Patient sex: F
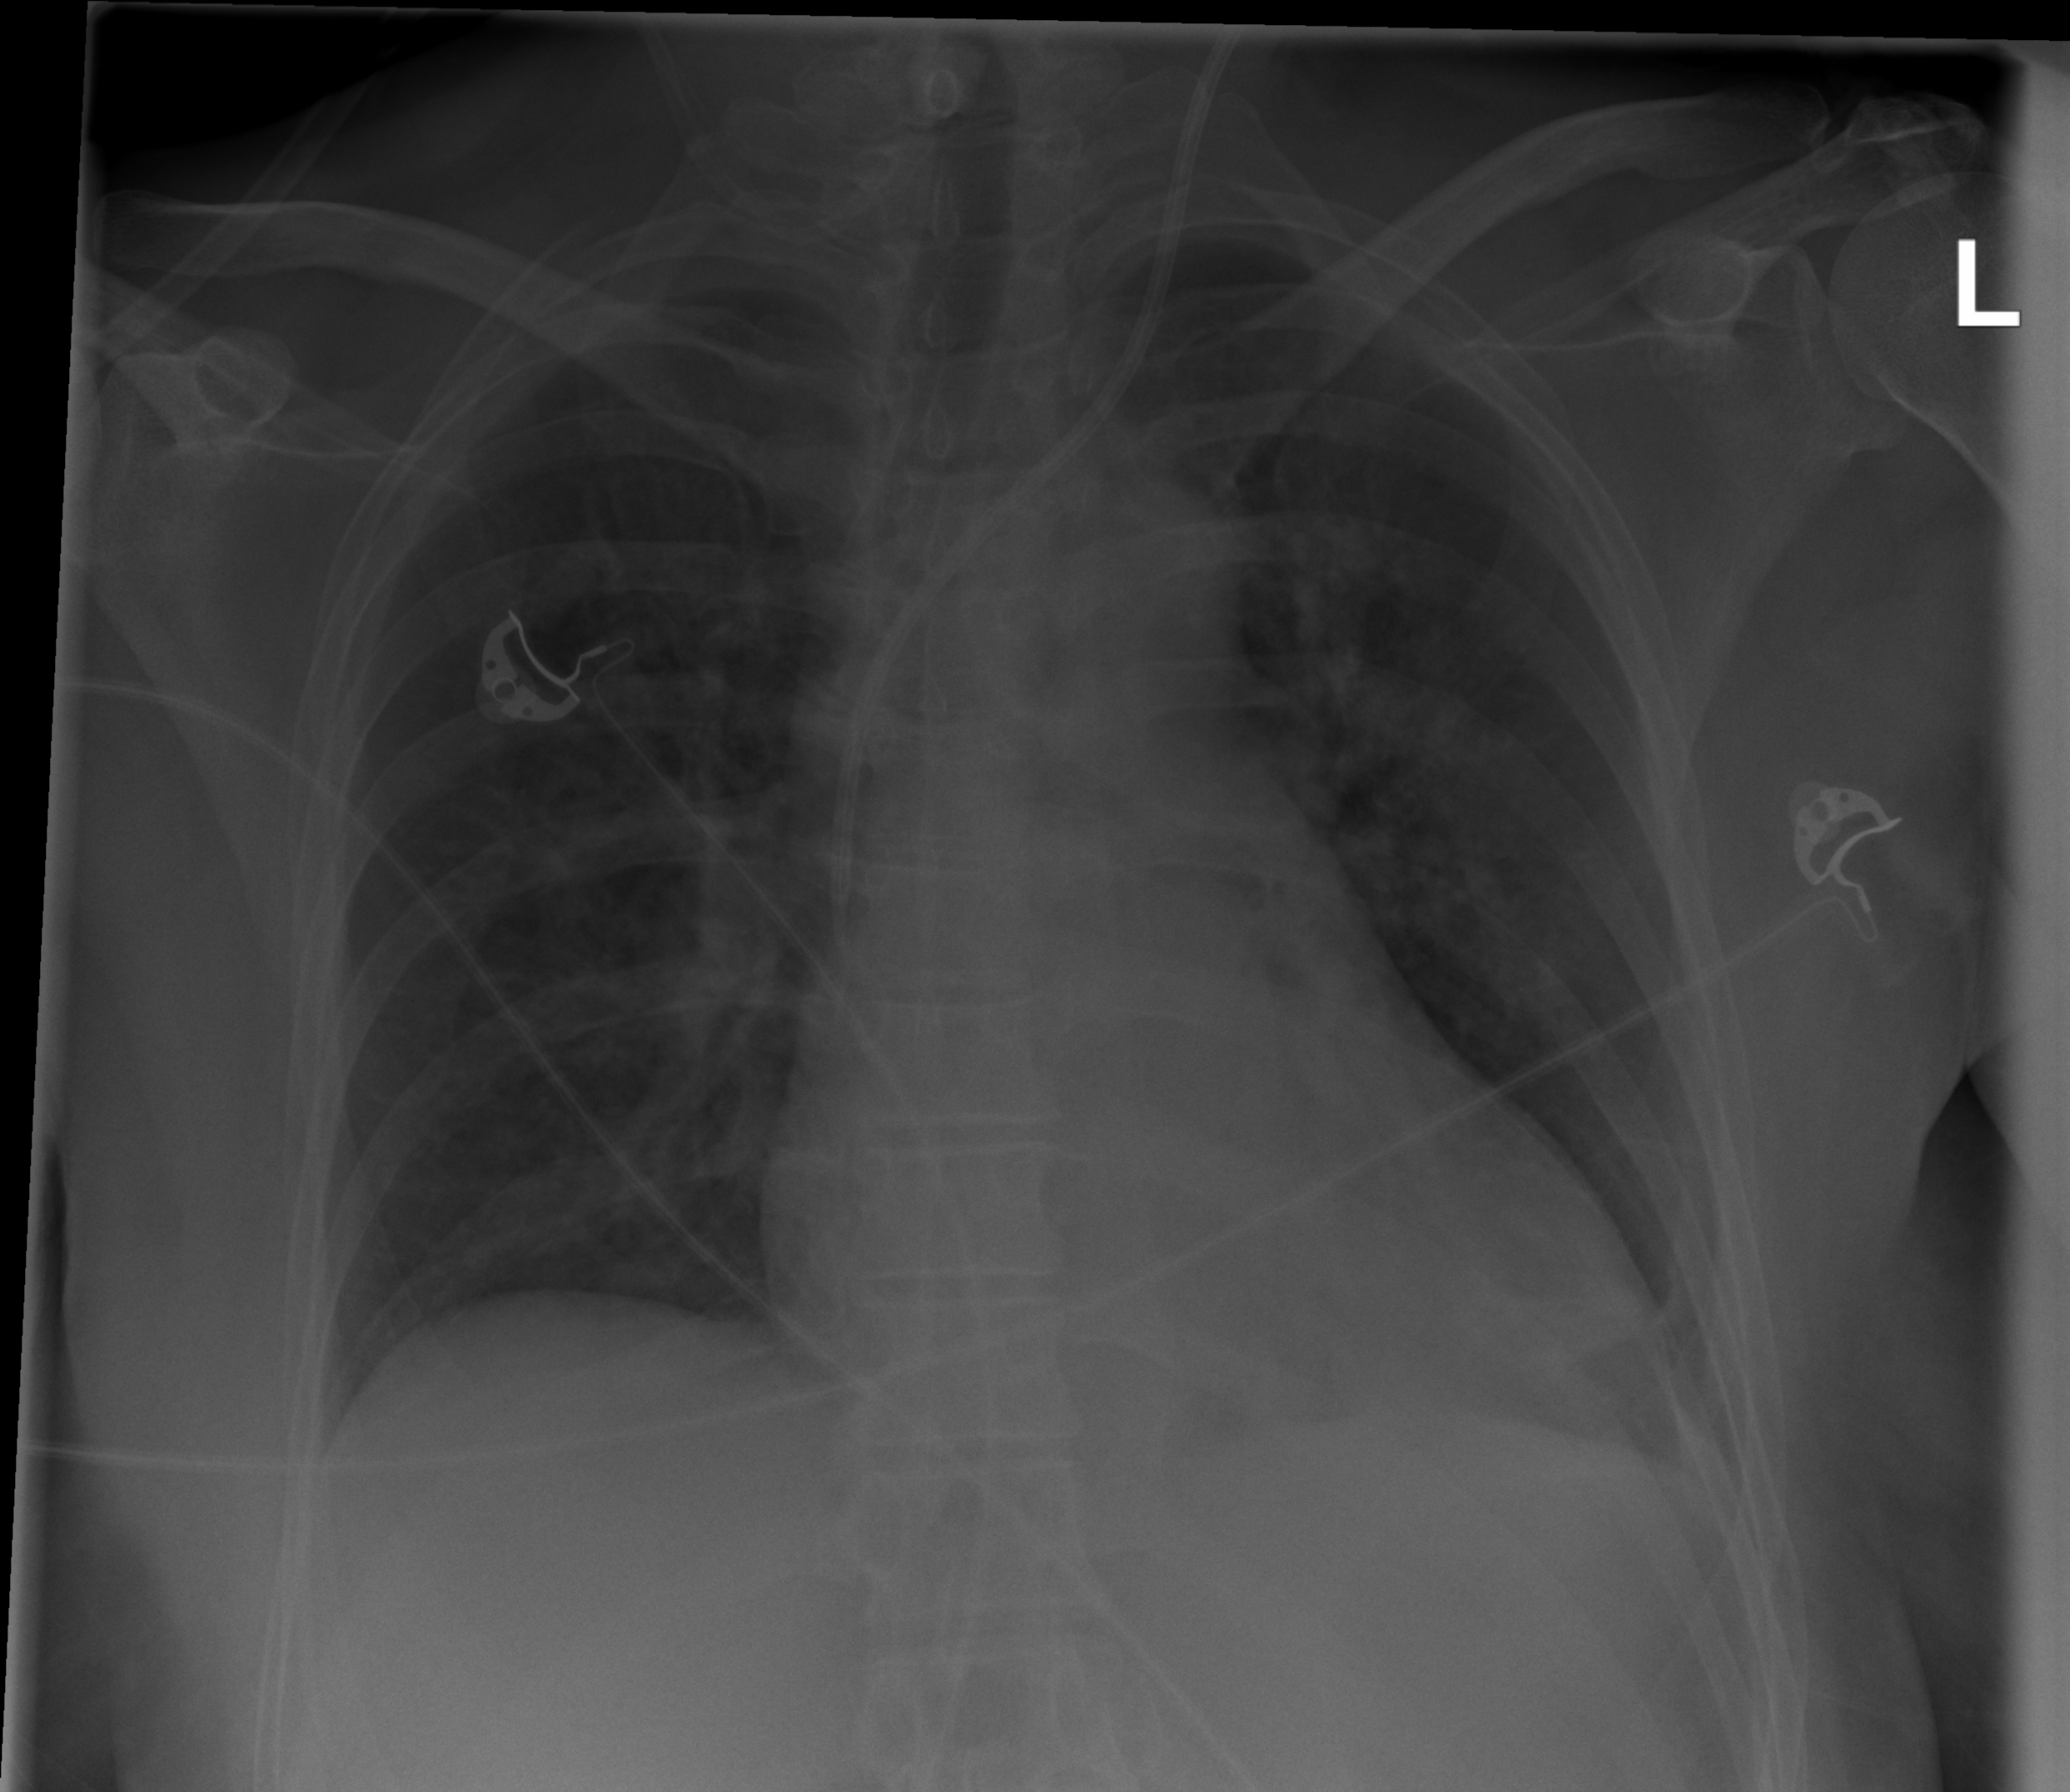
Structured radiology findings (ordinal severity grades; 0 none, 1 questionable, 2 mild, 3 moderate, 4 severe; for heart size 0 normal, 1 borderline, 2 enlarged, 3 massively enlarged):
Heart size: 2
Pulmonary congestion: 2
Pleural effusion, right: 0
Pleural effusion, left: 0
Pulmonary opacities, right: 3
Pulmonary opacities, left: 3
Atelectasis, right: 1
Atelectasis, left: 2